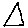
Label: triangle